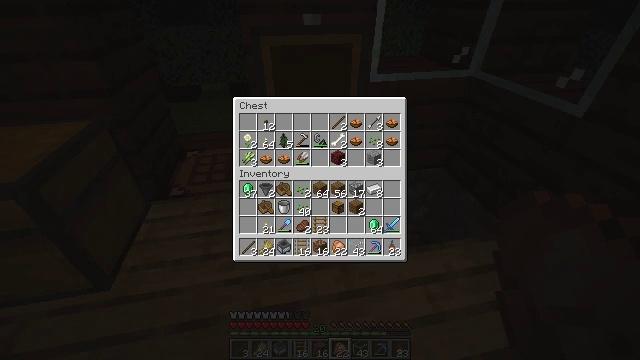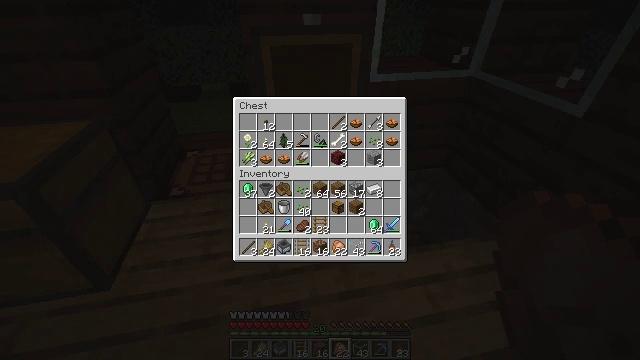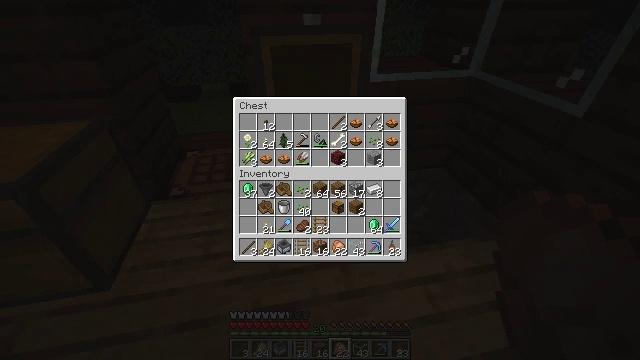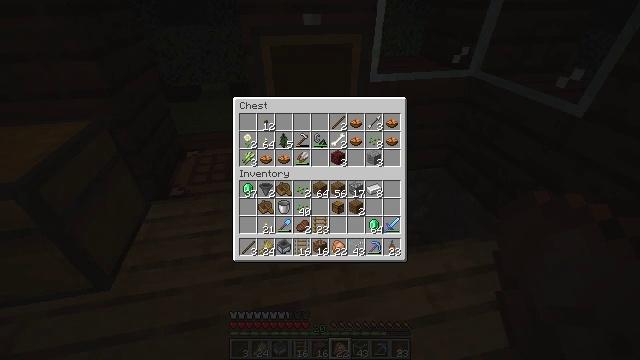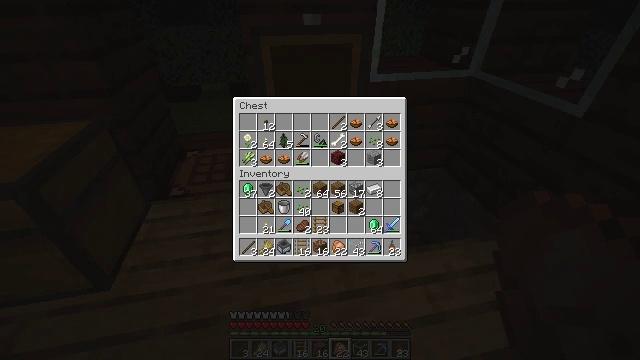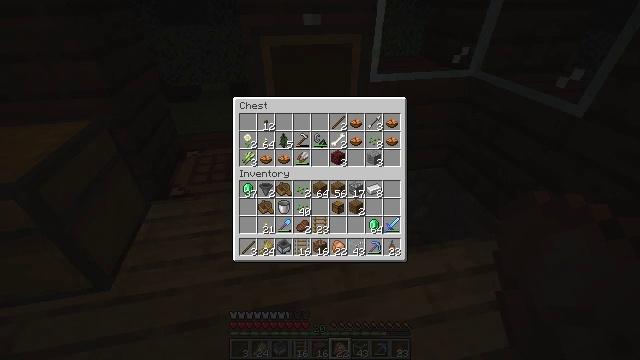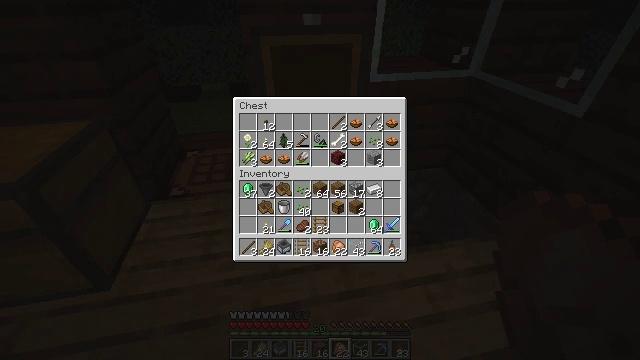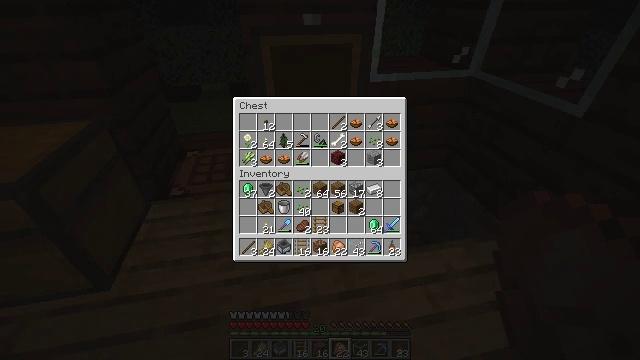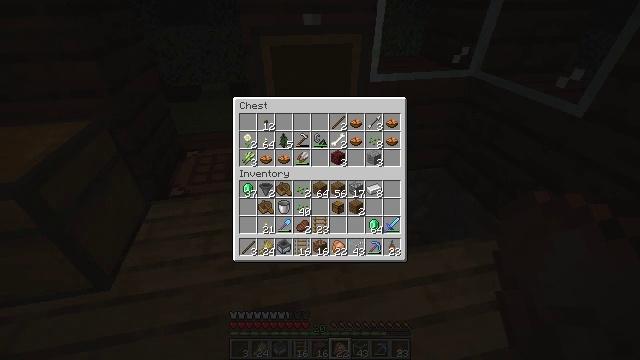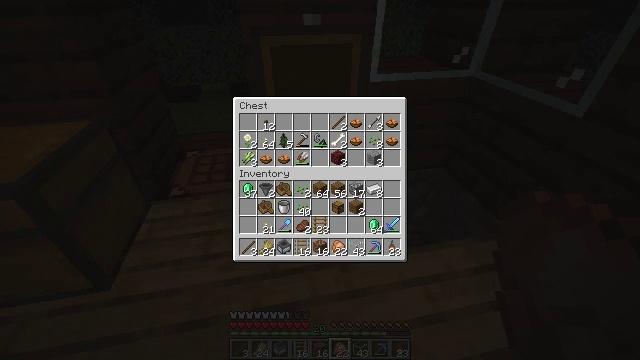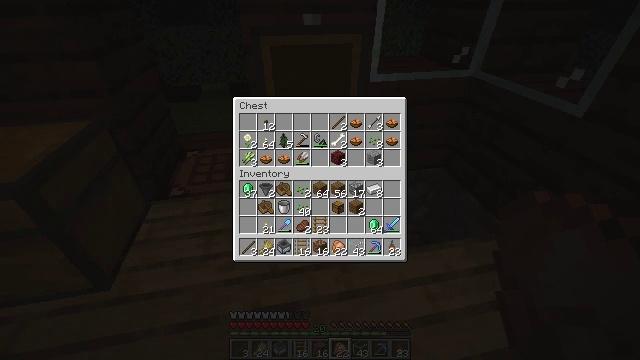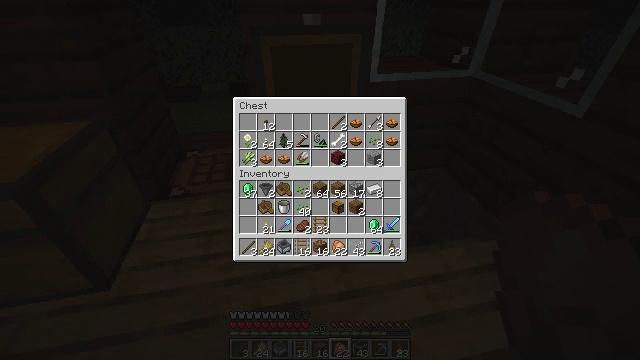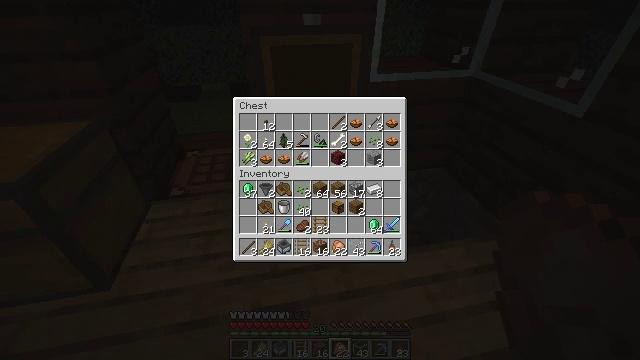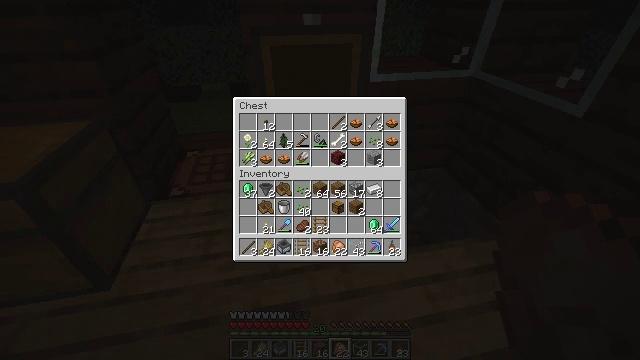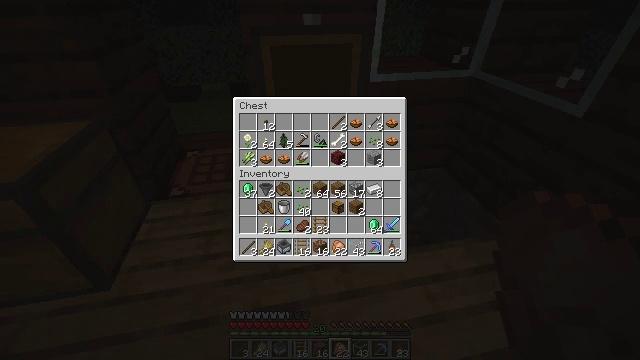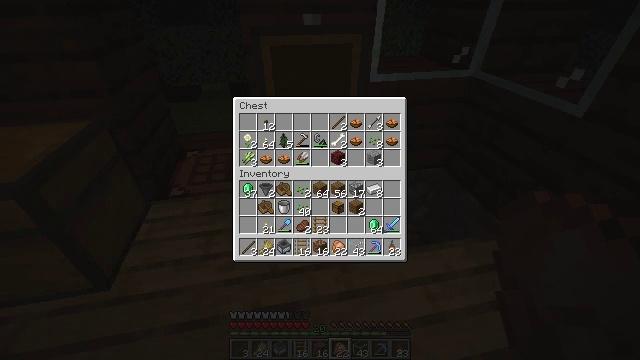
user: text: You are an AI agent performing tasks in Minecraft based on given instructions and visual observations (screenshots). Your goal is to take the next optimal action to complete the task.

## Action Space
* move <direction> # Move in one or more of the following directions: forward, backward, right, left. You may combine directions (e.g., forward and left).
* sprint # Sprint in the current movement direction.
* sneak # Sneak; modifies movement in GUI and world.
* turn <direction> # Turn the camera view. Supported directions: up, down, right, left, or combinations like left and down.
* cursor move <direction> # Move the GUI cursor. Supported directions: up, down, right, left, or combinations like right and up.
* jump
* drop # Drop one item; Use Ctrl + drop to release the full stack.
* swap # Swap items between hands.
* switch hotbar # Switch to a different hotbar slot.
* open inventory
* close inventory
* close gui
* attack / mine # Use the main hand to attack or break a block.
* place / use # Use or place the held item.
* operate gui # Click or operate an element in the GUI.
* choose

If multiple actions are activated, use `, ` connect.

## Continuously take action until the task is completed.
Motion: motion action
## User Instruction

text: Obtain an observer through the crafting table.
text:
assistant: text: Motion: no_op
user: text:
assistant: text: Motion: no_op
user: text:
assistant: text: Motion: no_op
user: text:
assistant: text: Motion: no_op
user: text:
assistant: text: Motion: no_op
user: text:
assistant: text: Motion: no_op
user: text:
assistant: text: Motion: no_op
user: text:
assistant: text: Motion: no_op
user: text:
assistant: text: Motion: no_op
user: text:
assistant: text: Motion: no_op
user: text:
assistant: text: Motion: no_op
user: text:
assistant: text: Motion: no_op
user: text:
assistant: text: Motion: no_op
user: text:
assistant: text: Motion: no_op
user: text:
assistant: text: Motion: no_op
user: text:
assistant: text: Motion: no_op
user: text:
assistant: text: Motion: no_op
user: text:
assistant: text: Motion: no_op
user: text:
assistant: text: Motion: no_op
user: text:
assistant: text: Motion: no_op
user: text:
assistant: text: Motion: no_op
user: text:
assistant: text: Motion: no_op
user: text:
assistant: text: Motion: no_op
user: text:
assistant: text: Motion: no_op
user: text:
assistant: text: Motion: no_op
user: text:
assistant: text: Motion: no_op
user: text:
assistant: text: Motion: no_op
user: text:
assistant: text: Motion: no_op
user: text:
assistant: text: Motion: no_op
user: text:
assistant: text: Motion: no_op